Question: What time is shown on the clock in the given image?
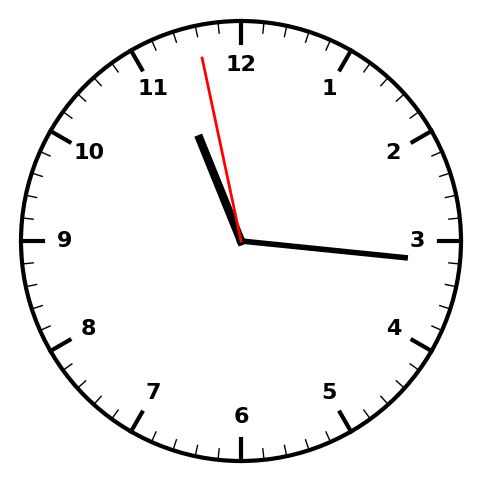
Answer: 11:15:58